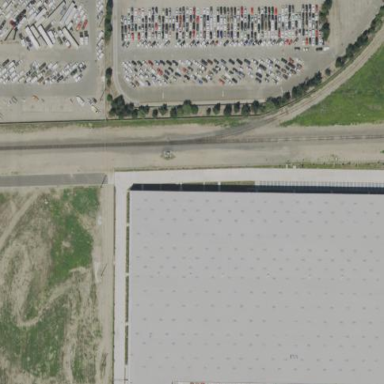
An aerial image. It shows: Industrial building.